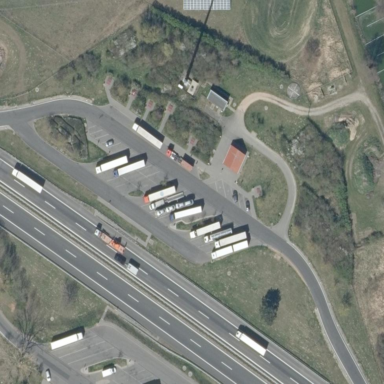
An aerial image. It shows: Rest area along the road.